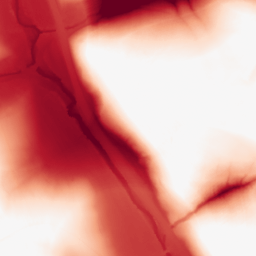
Category: morphological
Decomposition family: tophat
Decomposition parameters: size: 100
mode: black
Upsampling method: regularized
Upsampling parameters: scale: 2
lambda_reg: 0.001
Upsampling scale: 2